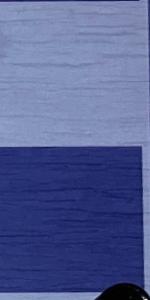
Label: Empty